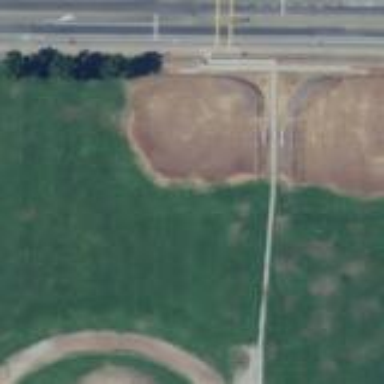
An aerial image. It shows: Baseball pitch for leisure and sports activities.